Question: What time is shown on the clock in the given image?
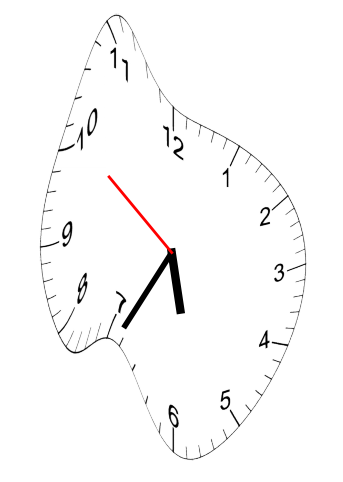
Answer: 05:34:51